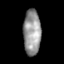
Tissue: skin
Cell type: Epithelial cells
Senescence score: 0.2719
Nuclear area (px): 779
Mean DAPI intensity: 150.392